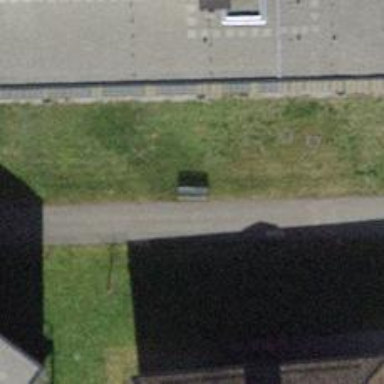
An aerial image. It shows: Bench.